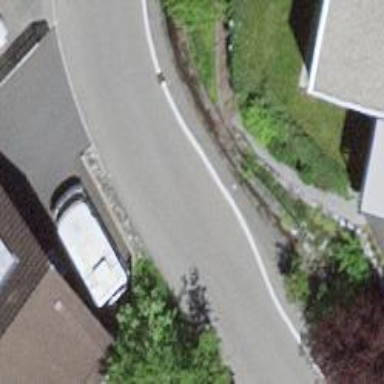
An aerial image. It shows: Raised sidewalk with asphalt surface.